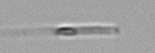
Label: Leptocylindrus